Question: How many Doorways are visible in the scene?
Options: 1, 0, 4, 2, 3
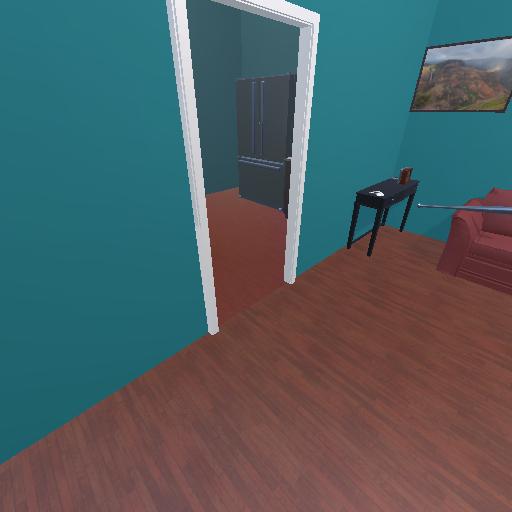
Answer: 1